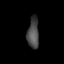
Tissue: lung
Cell type: Endothelial cells
Senescence score: 0.5609
Nuclear area (px): 350
Mean DAPI intensity: 73.486